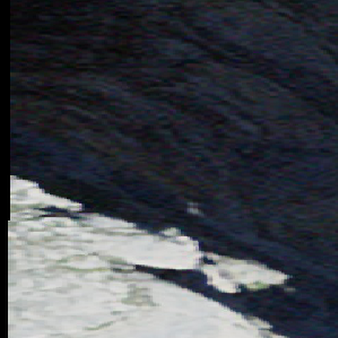
Label: other